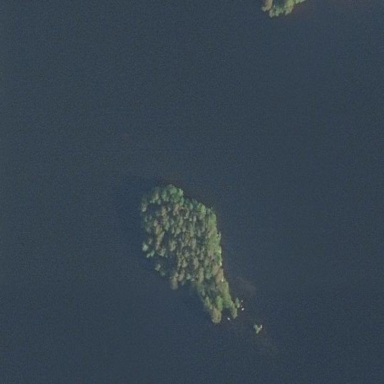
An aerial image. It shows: Island.